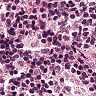
Metastatic tissue present: no